Interaction volume radius: 5 \u00c5
Interaction volume height: 10 \u00c5
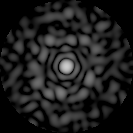
Disorder parameter: 0.8484